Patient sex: M
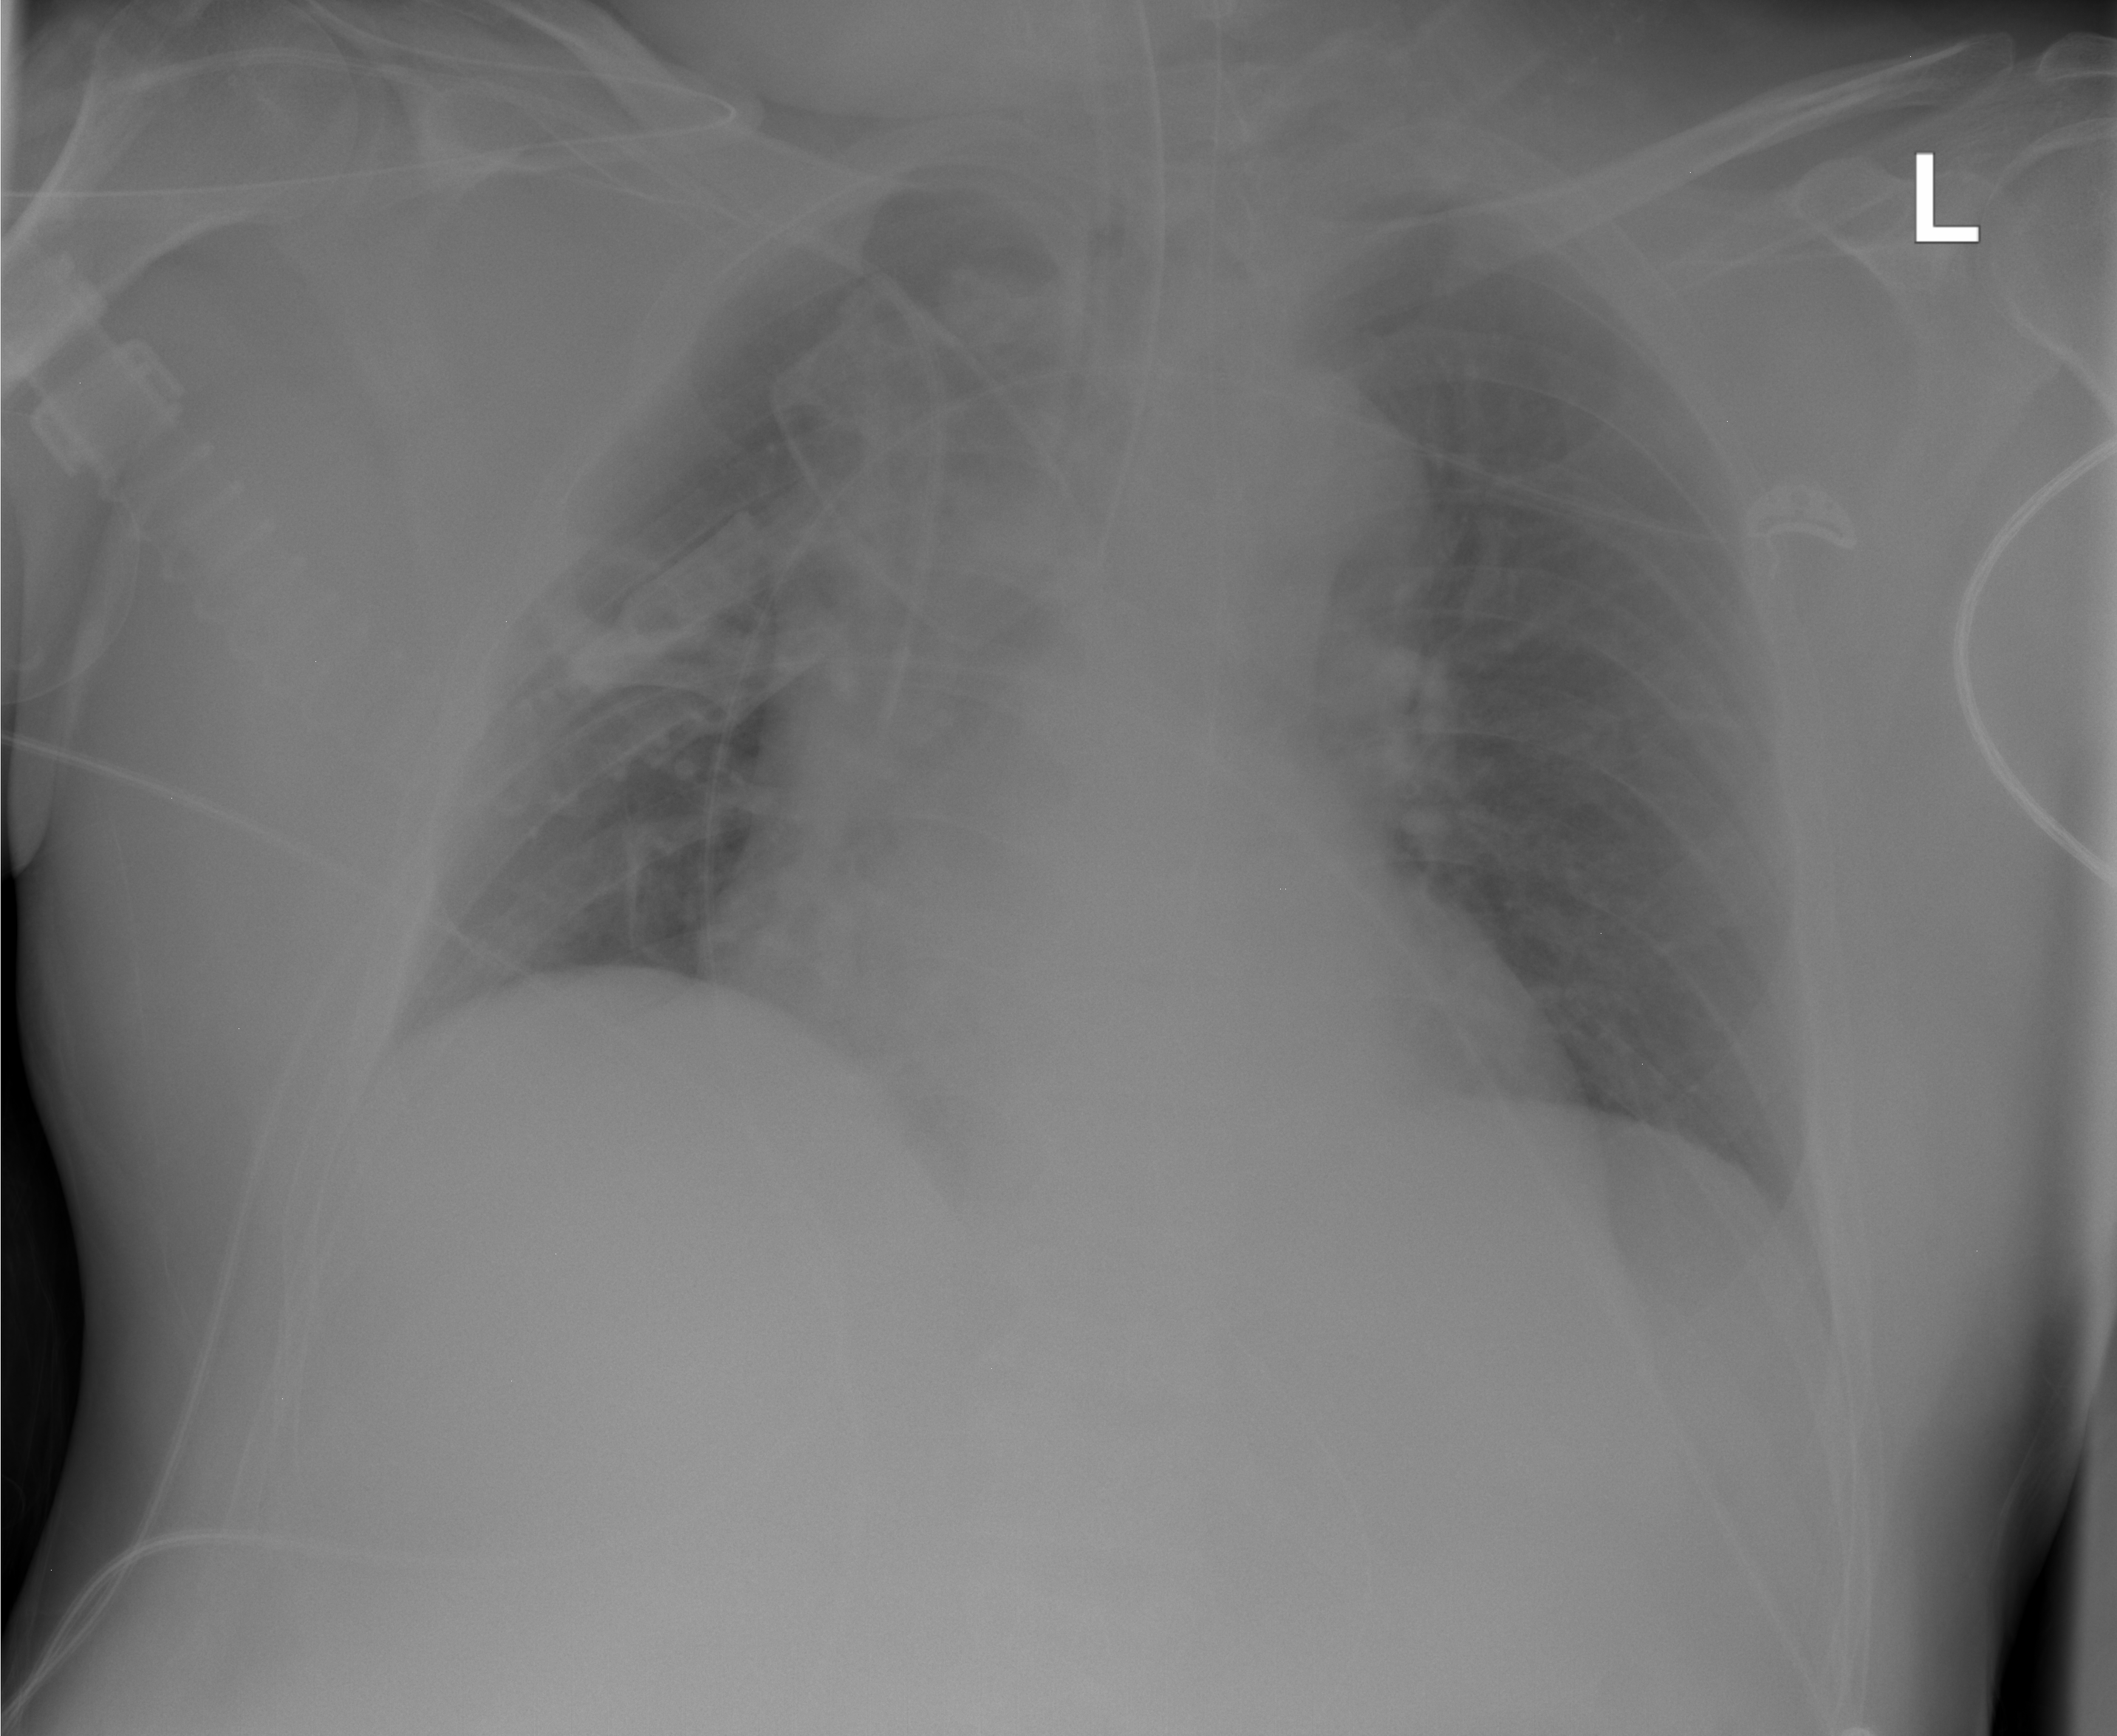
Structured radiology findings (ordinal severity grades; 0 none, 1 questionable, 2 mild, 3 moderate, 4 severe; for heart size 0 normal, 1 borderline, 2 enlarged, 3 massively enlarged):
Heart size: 2
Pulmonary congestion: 0
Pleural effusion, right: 0
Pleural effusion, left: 0
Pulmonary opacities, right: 0
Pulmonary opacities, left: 0
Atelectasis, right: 2
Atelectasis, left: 0